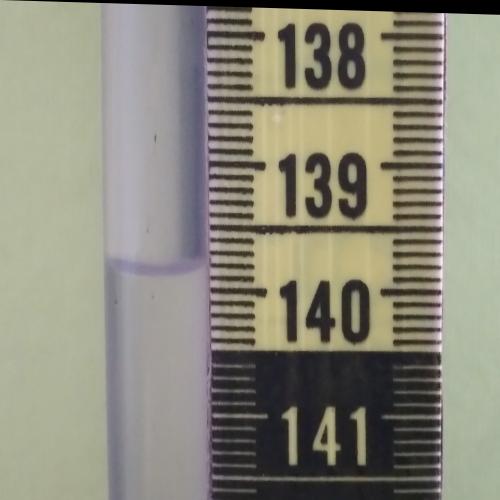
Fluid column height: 139.8 cm